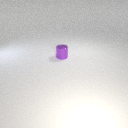
small purple metal cylinder